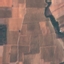
Land use / land cover: PermanentCrop